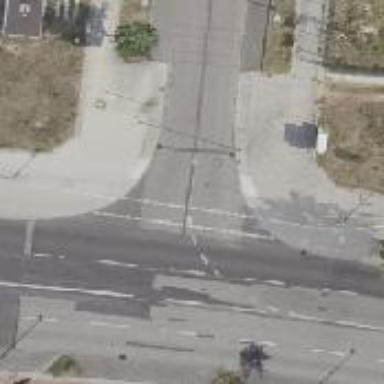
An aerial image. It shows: Unmarked crossing on the road.